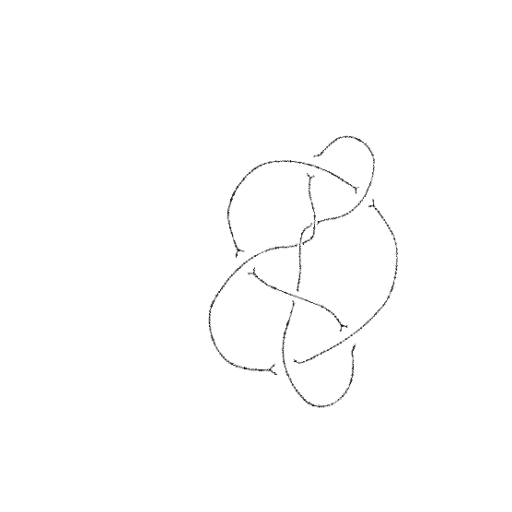
Crossing number: 8